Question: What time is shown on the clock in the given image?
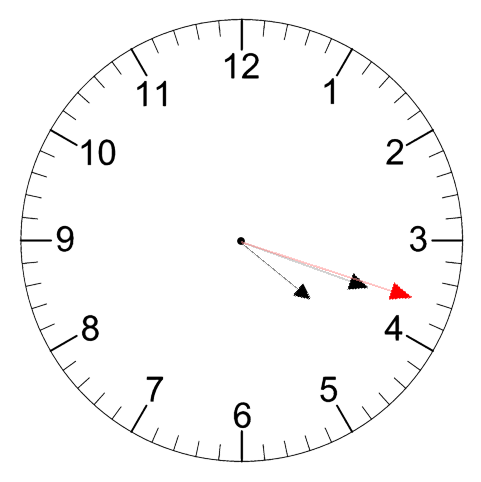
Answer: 04:18:18